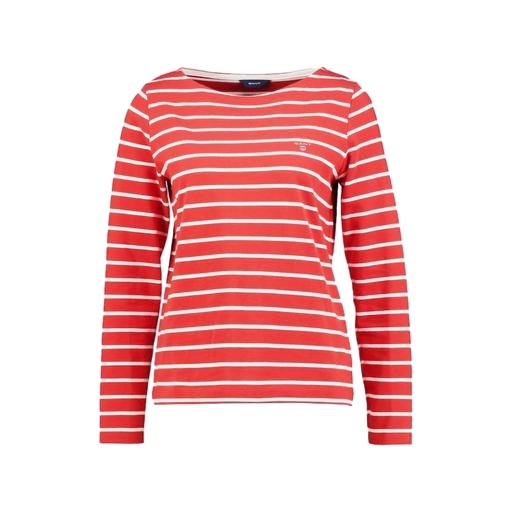
red women's striped long-sleeve t-shirt, red hannah long sleeve sailor tee, long sleeved red striped shirt, white background